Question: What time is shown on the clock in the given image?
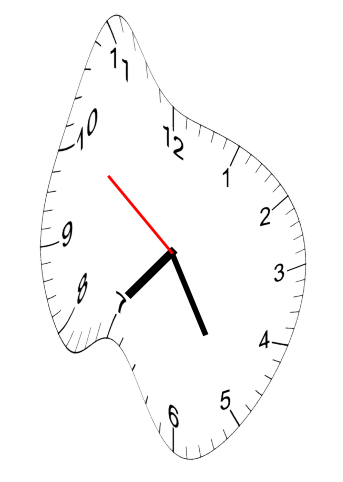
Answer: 07:24:51